Question: I am developing in Visual Studio 08 in the C# language, I am trying to loop over each 'char' in a 'String' after it has been converted to a 'char[]'. The problem is that the IDE/C# does not acknowledge that my 'char' is really a 'char', this picture explain it a little better.

As you can see on the left, the variable 'aChar' which is of type 'char' (presumably) does not show the same methods as what 'char.' does on the right. Is there anything noticeably wrong with how I am trying to loop over the 'chars' in the 'searchString'?
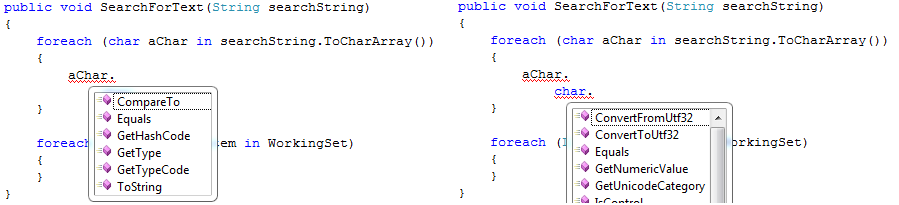
Answer: The methods you see with 'char.' are static methods and available with type name like 'char.ConvertFromUtf32'.
Your variable 'aChar' will only show instance methods.
As a side note: You don't have to call 'ToCharArray' in 'foreach'
'''
foreach(char aChar in searchString)
'''
is enough